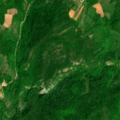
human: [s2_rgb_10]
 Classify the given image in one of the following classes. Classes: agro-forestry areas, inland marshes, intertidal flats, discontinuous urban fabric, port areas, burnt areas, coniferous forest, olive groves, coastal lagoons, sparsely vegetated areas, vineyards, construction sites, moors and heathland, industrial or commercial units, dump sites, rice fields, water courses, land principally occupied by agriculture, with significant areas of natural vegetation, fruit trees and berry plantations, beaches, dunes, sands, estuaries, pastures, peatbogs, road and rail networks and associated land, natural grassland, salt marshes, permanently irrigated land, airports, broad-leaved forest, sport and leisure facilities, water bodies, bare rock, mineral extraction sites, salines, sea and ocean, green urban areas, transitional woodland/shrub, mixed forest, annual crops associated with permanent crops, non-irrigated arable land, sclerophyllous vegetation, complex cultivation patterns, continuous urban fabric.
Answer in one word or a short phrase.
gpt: complex cultivation patterns, land principally occupied by agriculture, with significant areas of natural vegetation, broad-leaved forest, transitional woodland/shrub